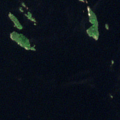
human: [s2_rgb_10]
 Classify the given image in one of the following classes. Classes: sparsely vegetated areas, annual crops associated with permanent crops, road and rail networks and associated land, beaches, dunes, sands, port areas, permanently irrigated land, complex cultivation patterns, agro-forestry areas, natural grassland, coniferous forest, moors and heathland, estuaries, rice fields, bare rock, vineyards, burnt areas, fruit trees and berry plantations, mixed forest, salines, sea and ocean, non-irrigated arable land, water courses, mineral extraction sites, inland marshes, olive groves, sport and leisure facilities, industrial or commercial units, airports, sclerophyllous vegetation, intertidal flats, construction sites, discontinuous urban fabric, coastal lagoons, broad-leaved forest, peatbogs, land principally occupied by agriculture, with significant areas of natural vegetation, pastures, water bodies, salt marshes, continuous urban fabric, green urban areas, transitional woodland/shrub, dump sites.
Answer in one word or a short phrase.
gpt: water bodies